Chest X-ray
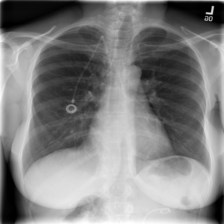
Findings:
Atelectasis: positive
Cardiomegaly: negative
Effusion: negative
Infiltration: negative
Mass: negative
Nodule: negative
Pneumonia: negative
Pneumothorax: negative
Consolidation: negative
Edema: negative
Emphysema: negative
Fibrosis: negative
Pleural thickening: negative
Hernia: negative